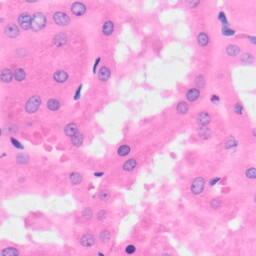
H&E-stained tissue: Kidney